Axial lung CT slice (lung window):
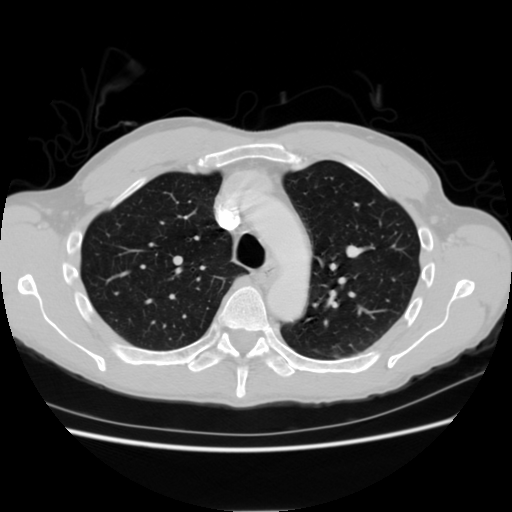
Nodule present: no